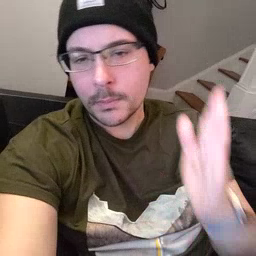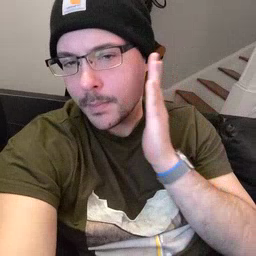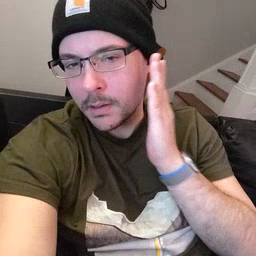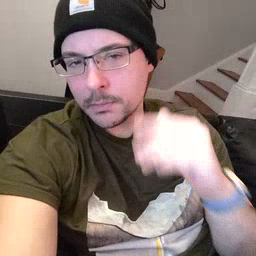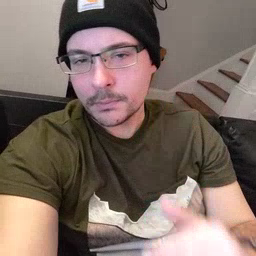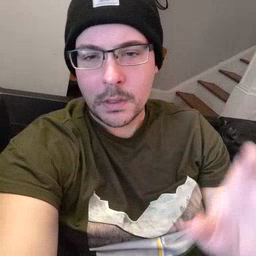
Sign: bed